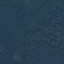
Land use / land cover: Forest